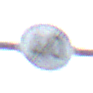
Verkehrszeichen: EndeGeschwindigkeit40
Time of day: SunriseSunset
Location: Outdoor (Nature)
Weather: PartlyCloudy
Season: NotSpecified
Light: Natural